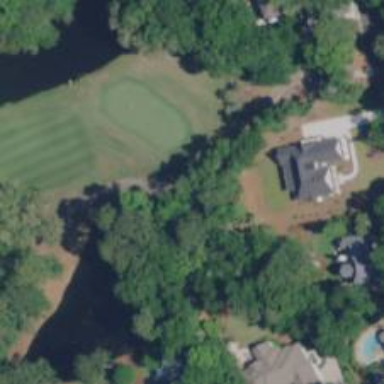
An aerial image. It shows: Path designated for golf carts.